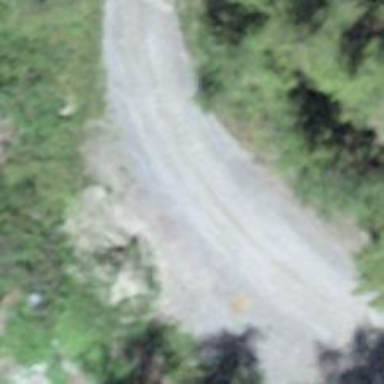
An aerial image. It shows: Gravel track with grade 2 tracktype.